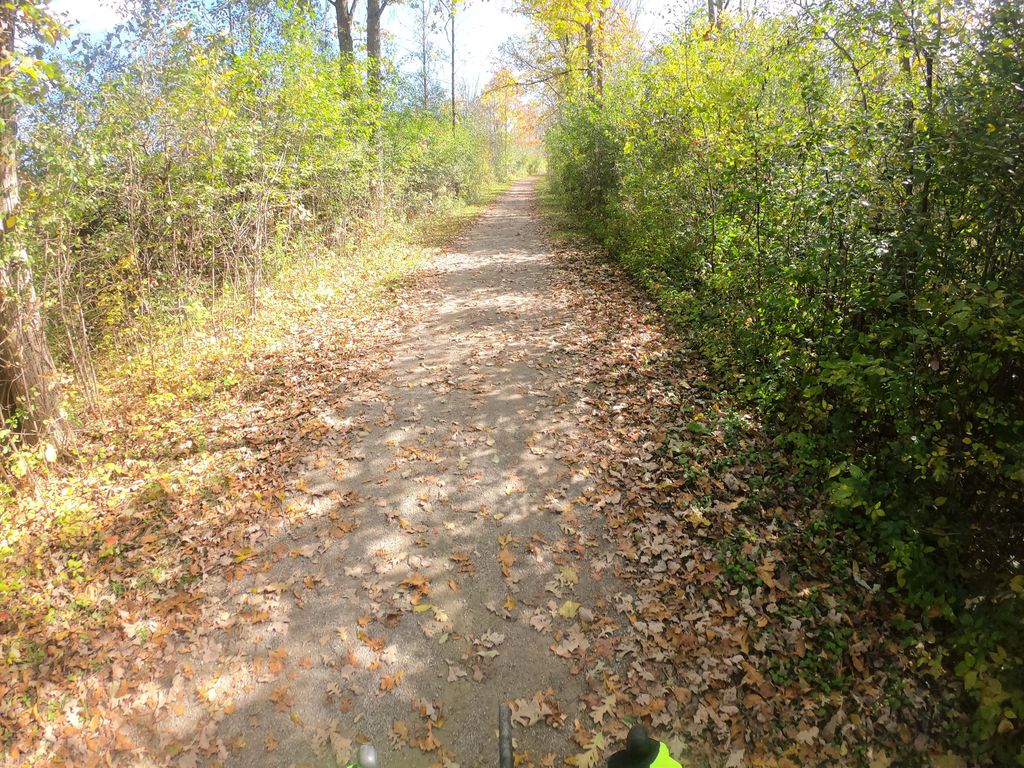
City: kitchener-waterloo